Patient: sex M, age 57
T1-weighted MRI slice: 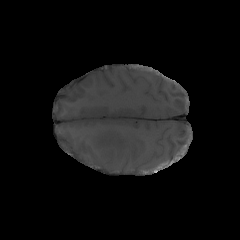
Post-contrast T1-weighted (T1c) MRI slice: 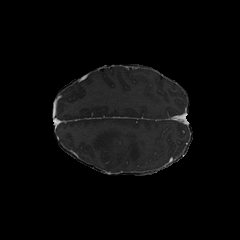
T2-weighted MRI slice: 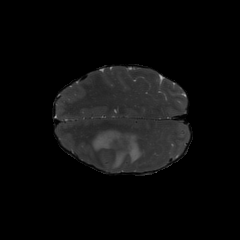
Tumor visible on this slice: yes
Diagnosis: Glioblastoma, IDH-wildtype
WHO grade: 4